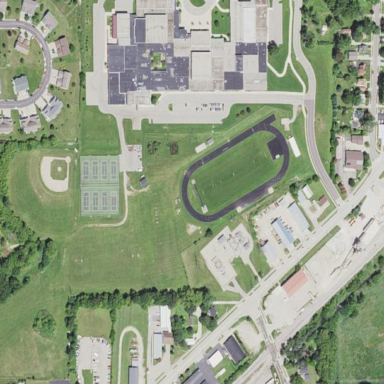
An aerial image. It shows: School.